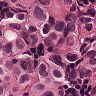
Metastatic tissue present: yes